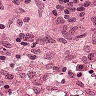
Metastatic tissue present: no